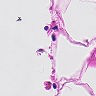
Metastatic tissue present: no